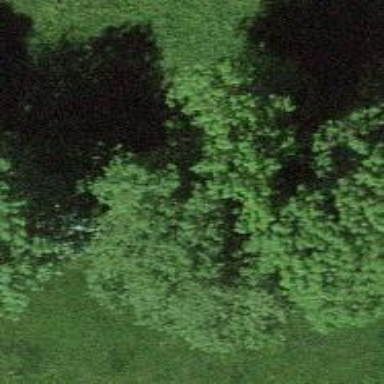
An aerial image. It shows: Row of broadleaved trees.